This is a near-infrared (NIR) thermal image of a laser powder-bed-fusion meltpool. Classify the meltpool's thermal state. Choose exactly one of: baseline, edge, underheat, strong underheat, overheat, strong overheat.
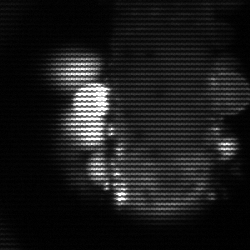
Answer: strong underheat